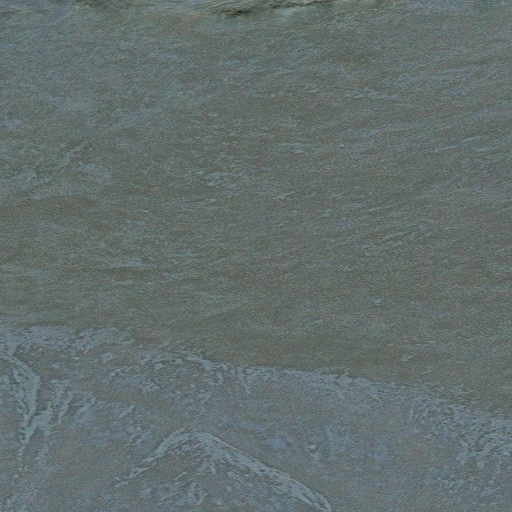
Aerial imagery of mountains in Alaska named Kusilvak Mountains containing only unknown